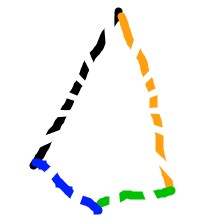
Shape: kite